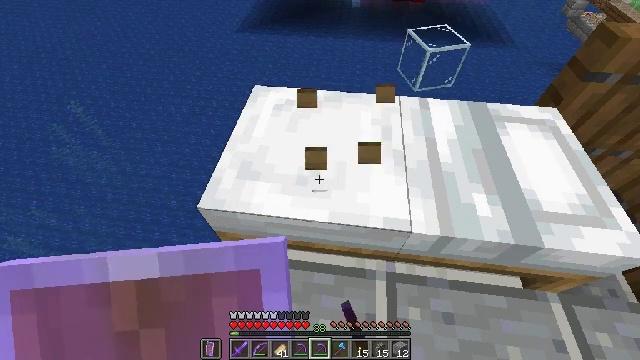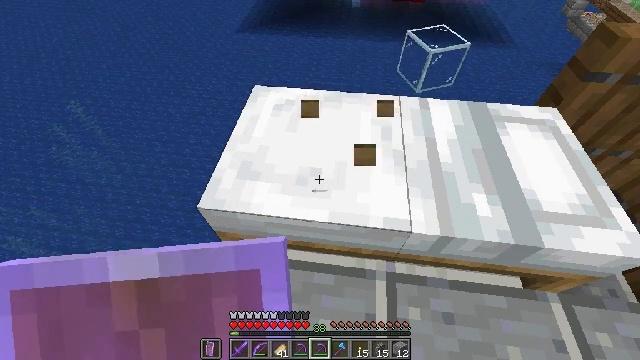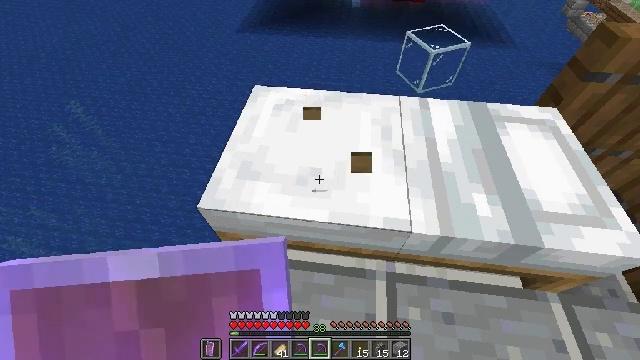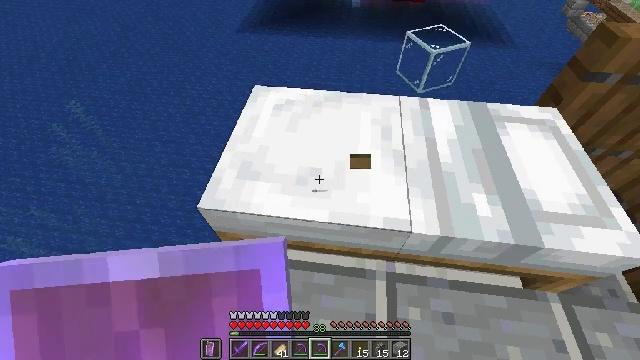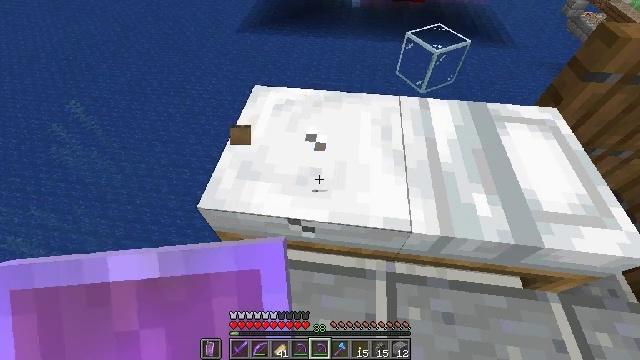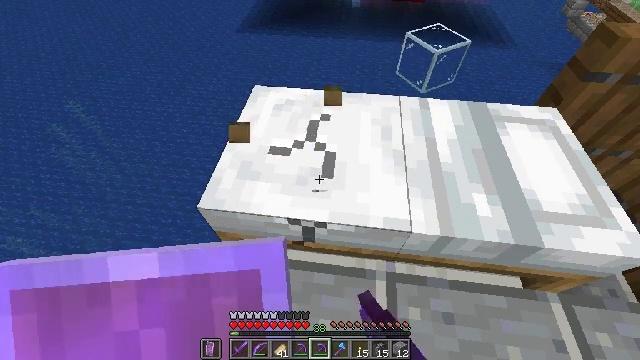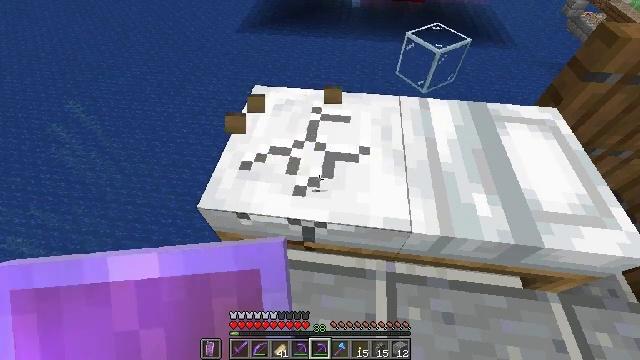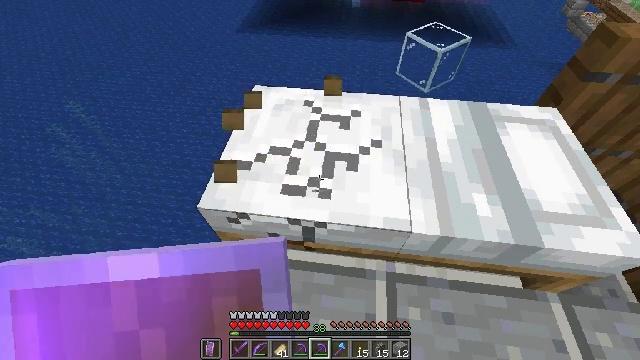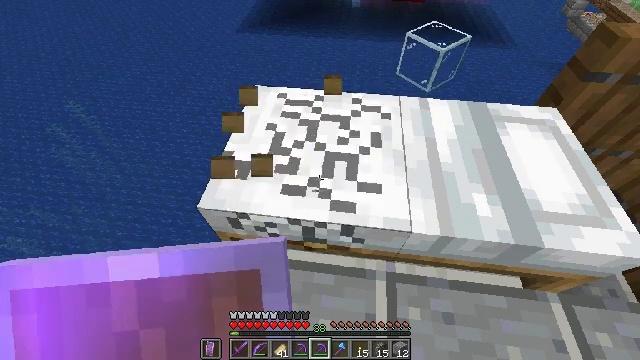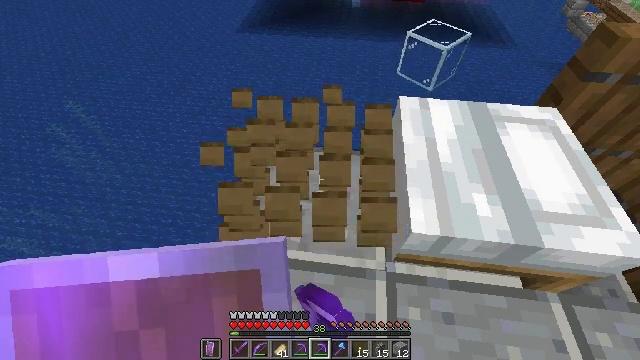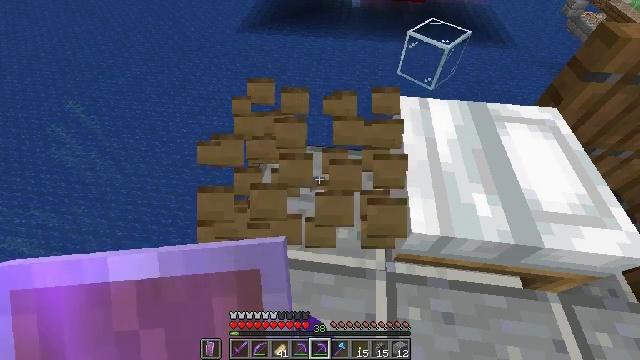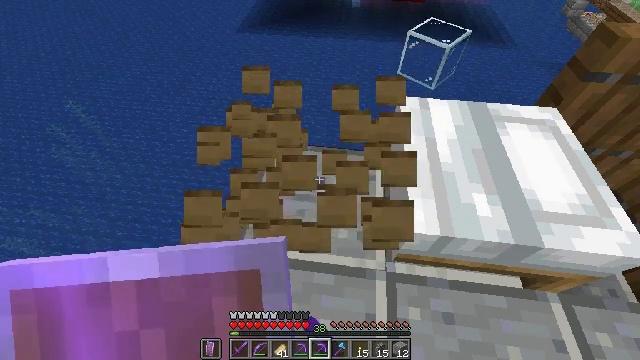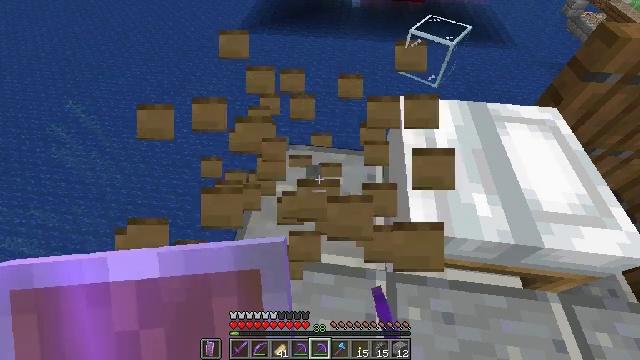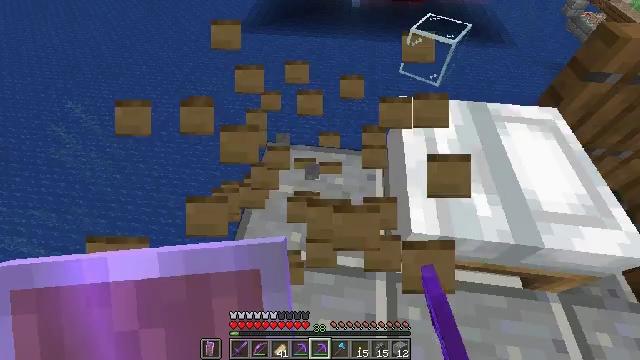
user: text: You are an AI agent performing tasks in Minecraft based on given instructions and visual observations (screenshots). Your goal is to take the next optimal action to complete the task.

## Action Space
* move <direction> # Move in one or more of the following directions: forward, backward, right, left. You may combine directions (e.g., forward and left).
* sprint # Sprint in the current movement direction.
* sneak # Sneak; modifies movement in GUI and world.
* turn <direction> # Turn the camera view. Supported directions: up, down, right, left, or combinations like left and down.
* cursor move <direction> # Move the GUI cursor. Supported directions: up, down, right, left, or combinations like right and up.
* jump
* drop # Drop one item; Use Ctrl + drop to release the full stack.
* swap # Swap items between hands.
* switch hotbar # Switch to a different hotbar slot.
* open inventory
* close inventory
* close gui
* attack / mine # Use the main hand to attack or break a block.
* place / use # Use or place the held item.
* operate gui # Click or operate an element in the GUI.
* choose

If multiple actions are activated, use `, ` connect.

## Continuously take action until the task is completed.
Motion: motion action
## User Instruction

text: Break the white bed to relocate it.
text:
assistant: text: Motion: no_op
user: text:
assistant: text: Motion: no_op
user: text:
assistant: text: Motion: no_op
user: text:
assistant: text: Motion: attack / mine
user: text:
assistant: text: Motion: attack / mine
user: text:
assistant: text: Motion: attack / mine
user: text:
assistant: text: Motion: attack / mine
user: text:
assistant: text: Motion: attack / mine
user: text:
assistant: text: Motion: attack / mine
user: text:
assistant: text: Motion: attack / mine
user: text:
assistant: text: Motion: attack / mine
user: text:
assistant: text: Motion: no_op
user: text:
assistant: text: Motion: no_op
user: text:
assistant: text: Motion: no_op